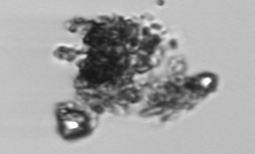
Label: detritus